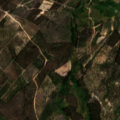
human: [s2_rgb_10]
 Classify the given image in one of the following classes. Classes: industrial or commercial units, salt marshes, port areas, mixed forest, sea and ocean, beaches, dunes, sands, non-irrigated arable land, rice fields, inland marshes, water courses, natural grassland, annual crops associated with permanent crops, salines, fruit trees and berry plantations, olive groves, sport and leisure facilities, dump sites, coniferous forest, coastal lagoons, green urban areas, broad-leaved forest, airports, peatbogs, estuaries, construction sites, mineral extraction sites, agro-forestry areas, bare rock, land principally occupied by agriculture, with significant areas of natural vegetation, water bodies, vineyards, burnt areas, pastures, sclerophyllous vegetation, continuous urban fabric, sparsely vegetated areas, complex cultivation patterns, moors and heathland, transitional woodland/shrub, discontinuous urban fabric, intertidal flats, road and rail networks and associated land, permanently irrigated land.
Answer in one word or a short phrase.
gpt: complex cultivation patterns, land principally occupied by agriculture, with significant areas of natural vegetation, broad-leaved forest, mixed forest, transitional woodland/shrub